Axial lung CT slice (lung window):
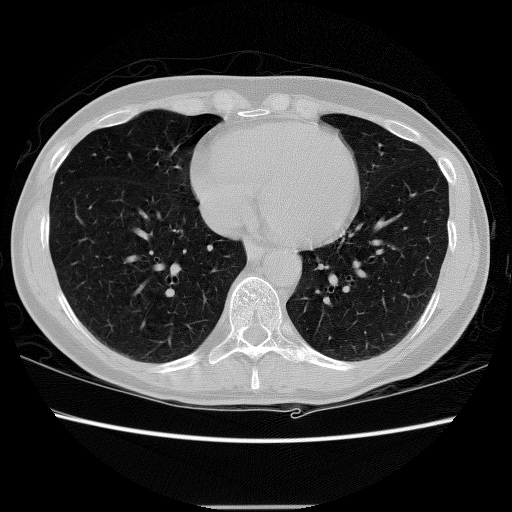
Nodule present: no